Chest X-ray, AP view. Patient: 53 years old, sex M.
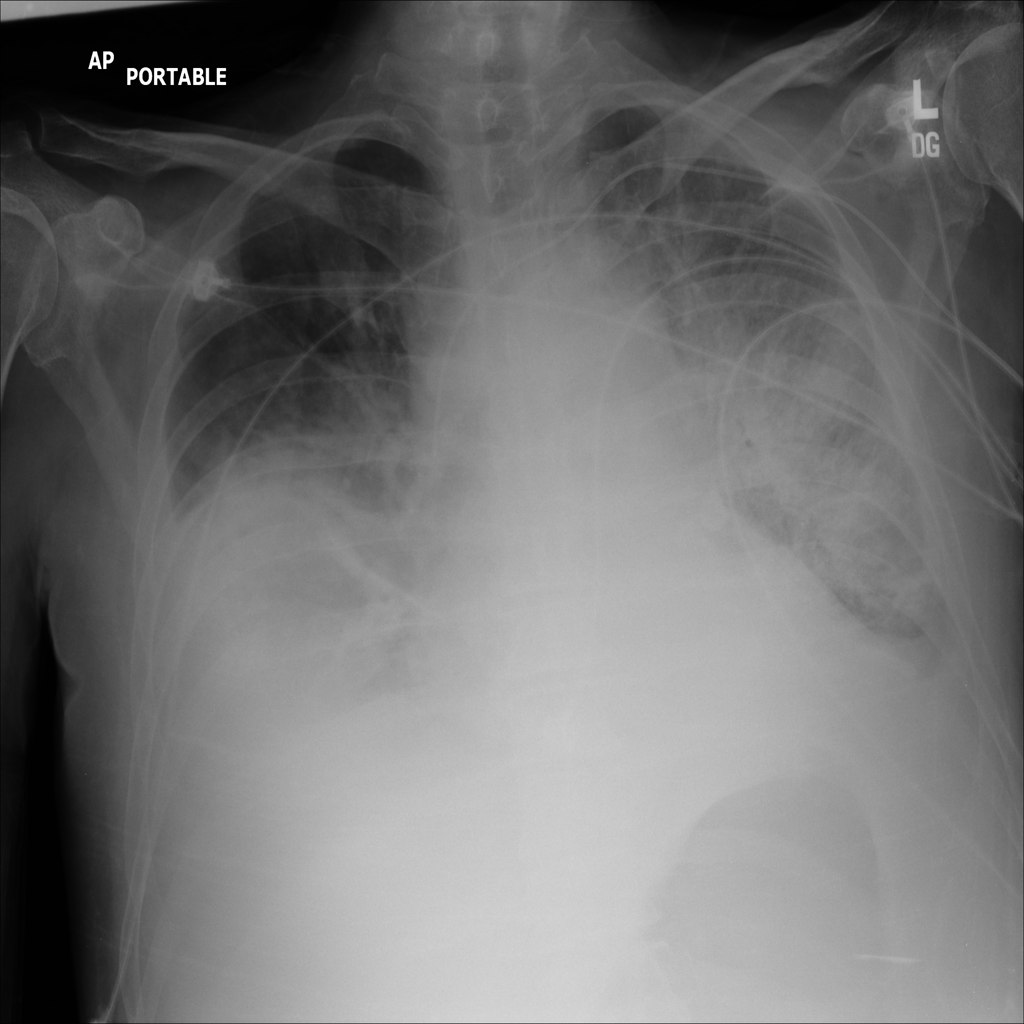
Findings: Effusion, Infiltration